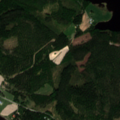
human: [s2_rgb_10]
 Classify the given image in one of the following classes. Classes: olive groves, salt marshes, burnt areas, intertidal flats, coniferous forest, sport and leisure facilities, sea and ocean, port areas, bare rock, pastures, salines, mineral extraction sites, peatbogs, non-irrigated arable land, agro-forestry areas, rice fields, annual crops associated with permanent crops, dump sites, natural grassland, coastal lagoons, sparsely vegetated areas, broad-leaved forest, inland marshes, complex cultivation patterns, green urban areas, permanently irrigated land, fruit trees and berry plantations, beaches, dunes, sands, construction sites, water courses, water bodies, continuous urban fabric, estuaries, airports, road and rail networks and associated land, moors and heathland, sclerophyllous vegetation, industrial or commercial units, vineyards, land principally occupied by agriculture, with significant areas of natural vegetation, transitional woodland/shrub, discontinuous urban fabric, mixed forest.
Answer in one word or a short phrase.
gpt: land principally occupied by agriculture, with significant areas of natural vegetation, coniferous forest, mixed forest, water bodies